Question: What is the name of the service shown in the image?
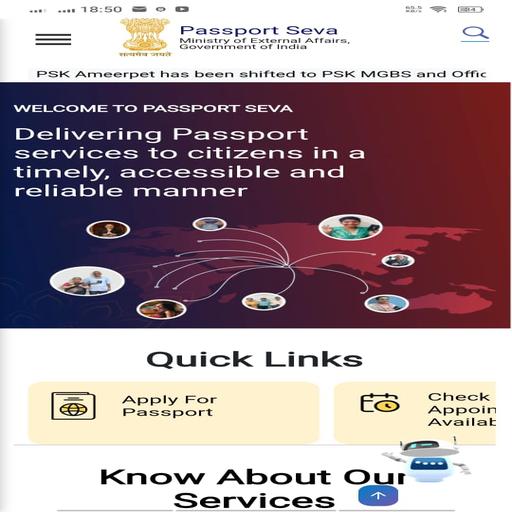
Answer: Passport